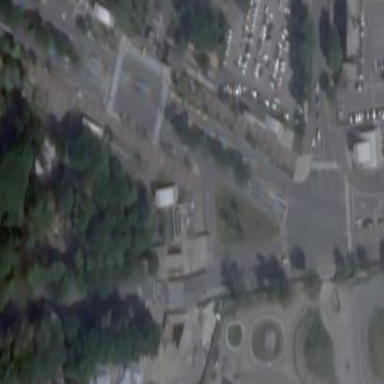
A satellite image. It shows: Transportation building.